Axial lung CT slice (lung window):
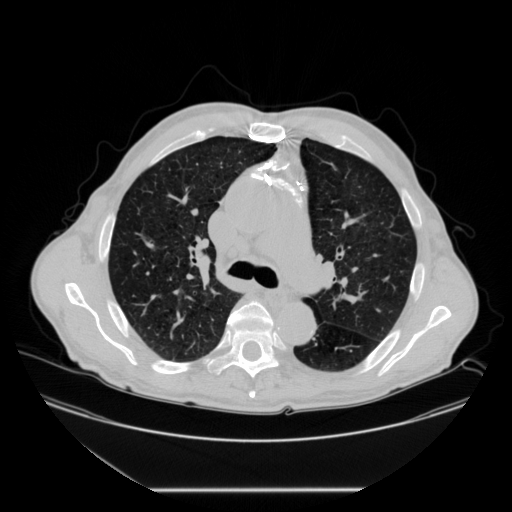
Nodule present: no